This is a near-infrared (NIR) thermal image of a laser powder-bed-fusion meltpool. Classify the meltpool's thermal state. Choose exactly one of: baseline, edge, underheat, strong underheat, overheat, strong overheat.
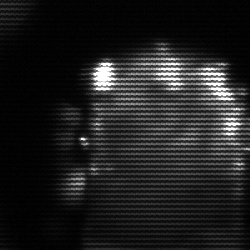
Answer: baseline